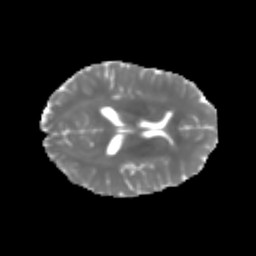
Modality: MD
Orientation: axial
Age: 23
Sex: male
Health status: healthy